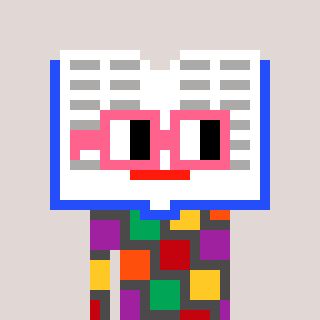
a pixel art character with square pink glasses, a dictionary-shaped head and a grayscale-colored body on a warm background